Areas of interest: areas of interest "Sport and cultural"
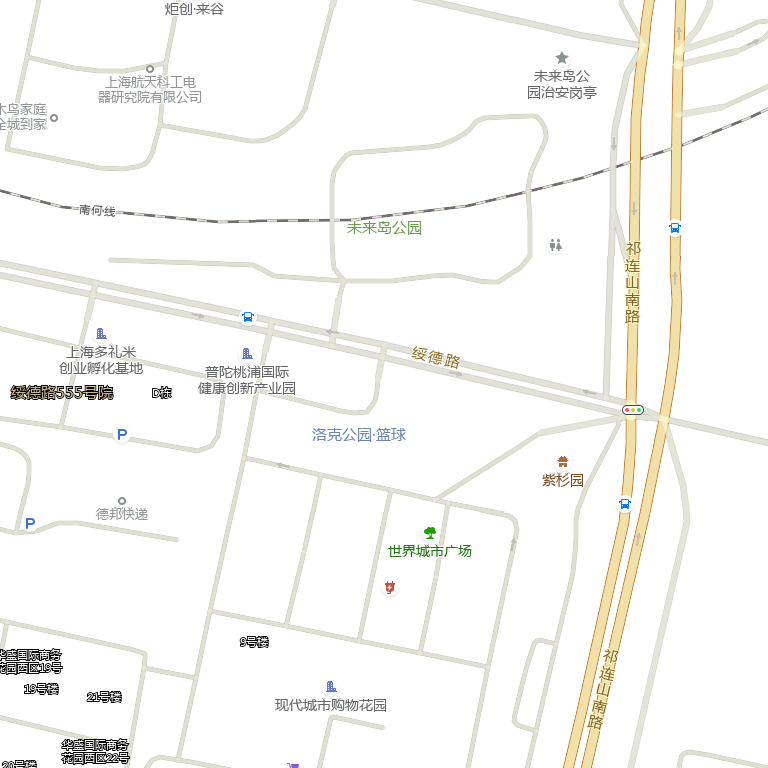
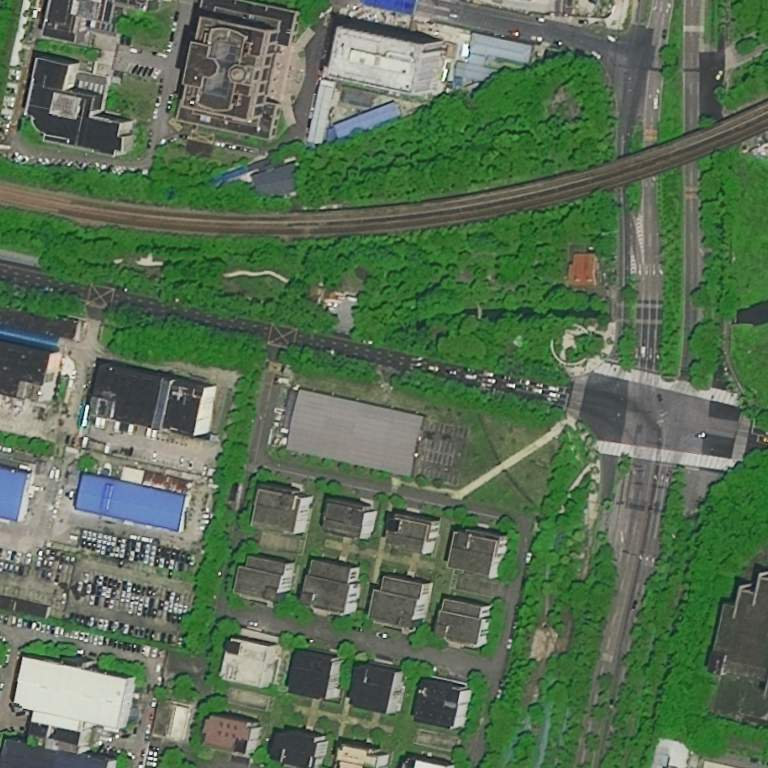